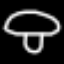
Label: mushroom